Field crop: maize
Growth stage: 1
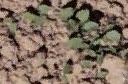
Species: convolvulus